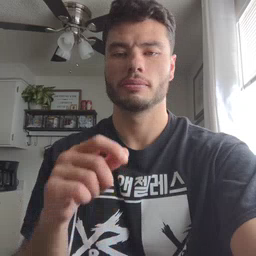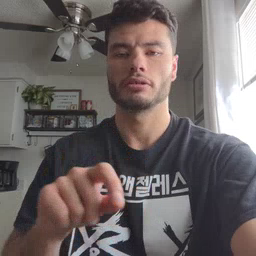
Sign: pencil